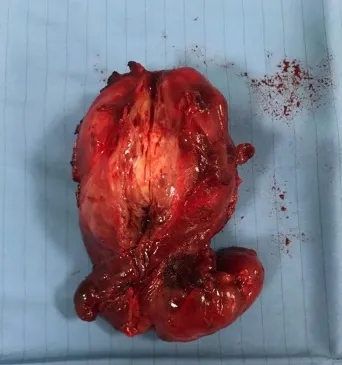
A. Macroscopically complete calcified nodule.
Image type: medical_photograph (other_medical_photograph)